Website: crate-barrel
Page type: payment
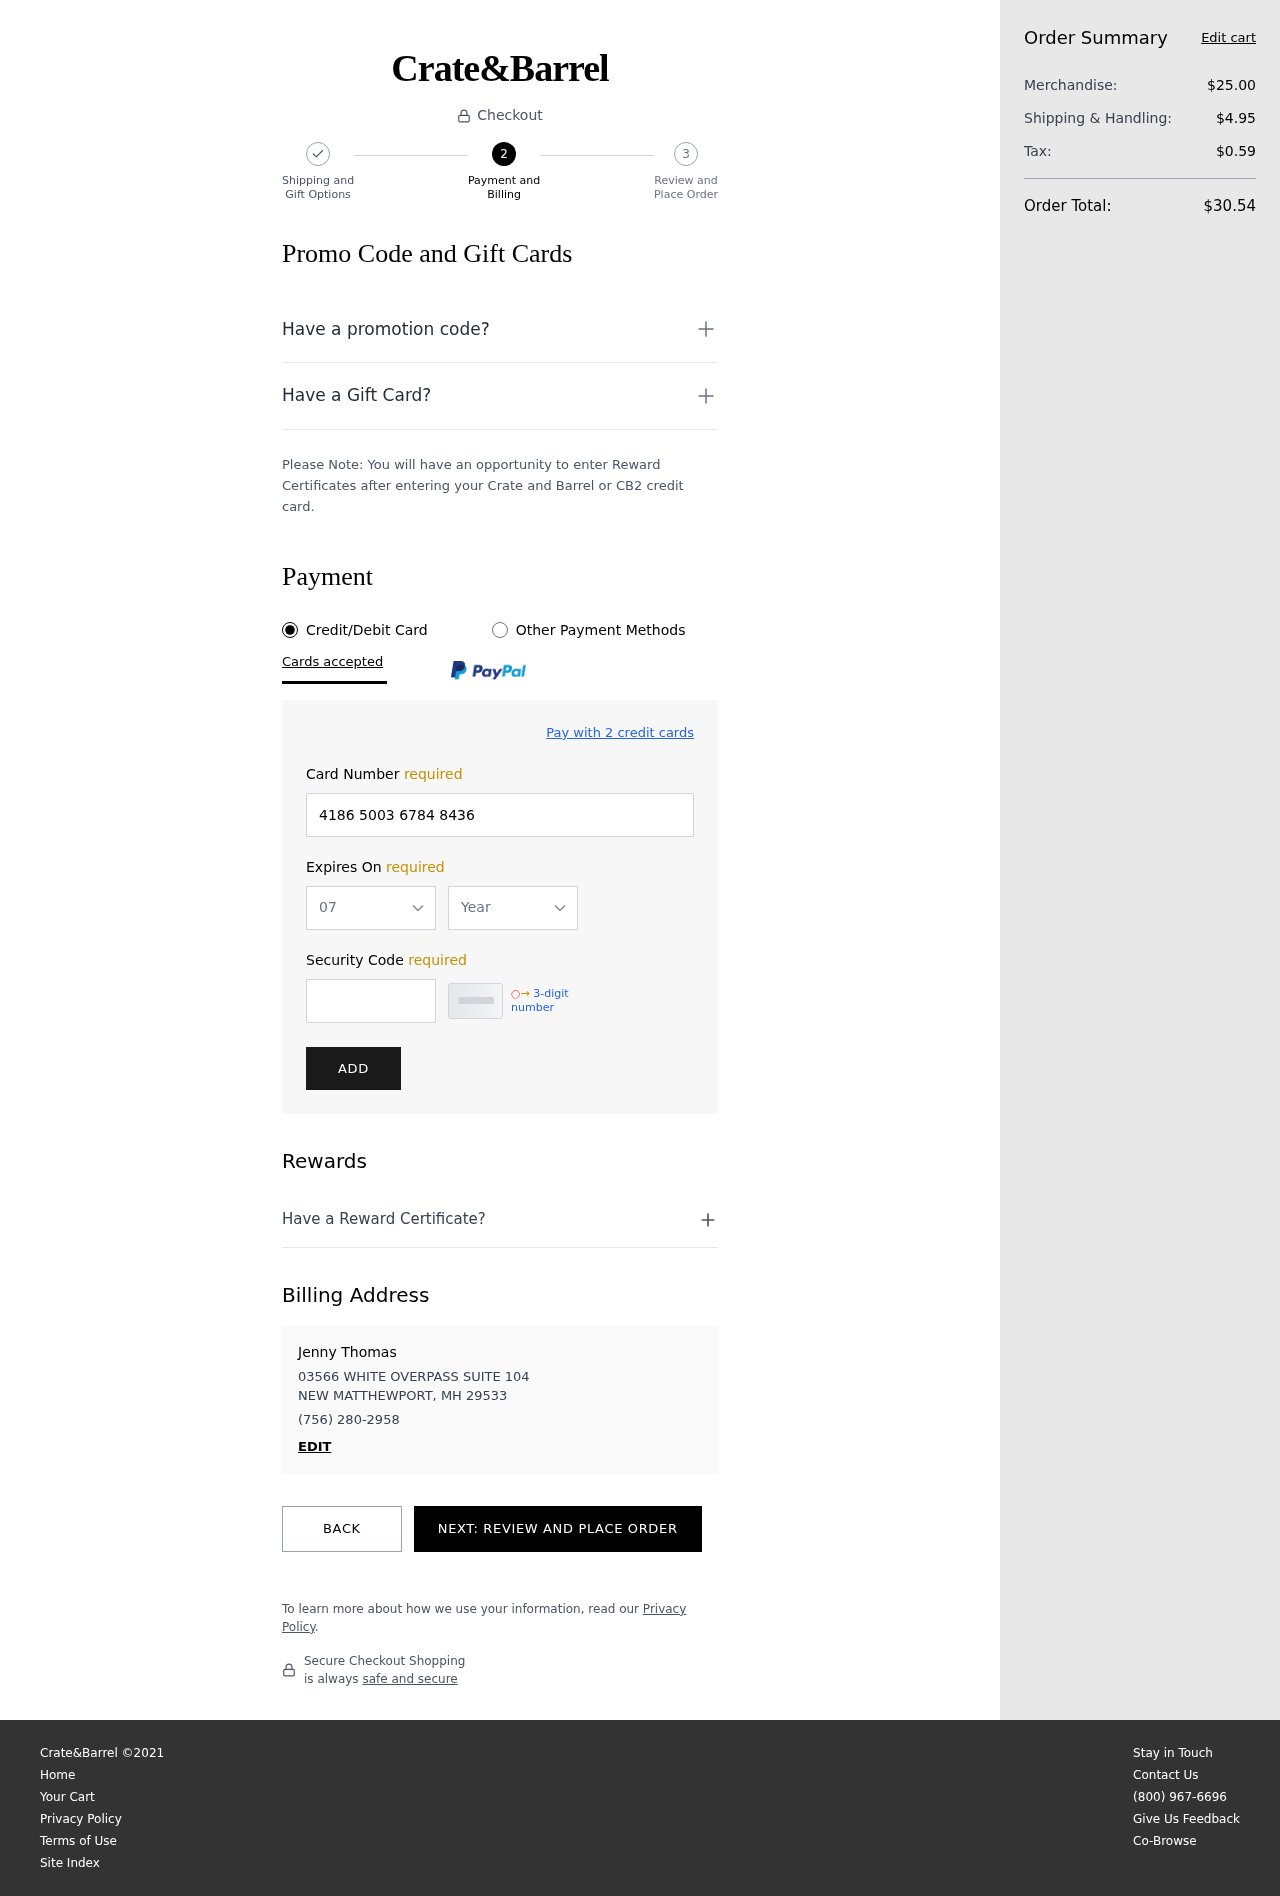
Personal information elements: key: PII_CARD_EXPIRY_MONTH
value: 07
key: PII_CARD_EXPIRY_YEAR
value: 28
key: PII_CITY_STATE_ZIP
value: NEW MATTHEWPORT, MH 29533
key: PII_FULLNAME
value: Jenny Thomas
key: PII_PHONE
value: (756) 280-2958
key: PII_STREET
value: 03566 WHITE OVERPASS SUITE 104
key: PII_CARD_NUMBER
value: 4186 5003 6784 8436
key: PII_CARD_CVV
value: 380
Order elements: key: ORDER_SUBTOTAL
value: $25.00
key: ORDER_SHIPPING_COST
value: $4.95
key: ORDER_TAX
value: $0.59
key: ORDER_TOTAL
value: $30.54